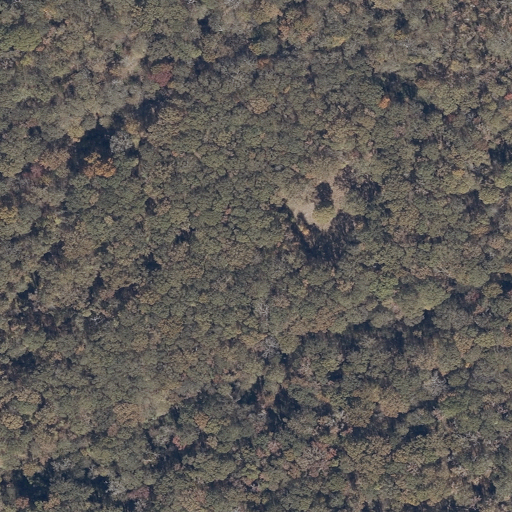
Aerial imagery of ridge(s) in Mississippi named Beech Ridge containing only woody wetlands